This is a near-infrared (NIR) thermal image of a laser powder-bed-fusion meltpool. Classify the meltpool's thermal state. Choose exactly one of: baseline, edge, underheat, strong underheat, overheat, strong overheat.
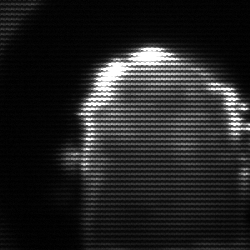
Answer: baseline